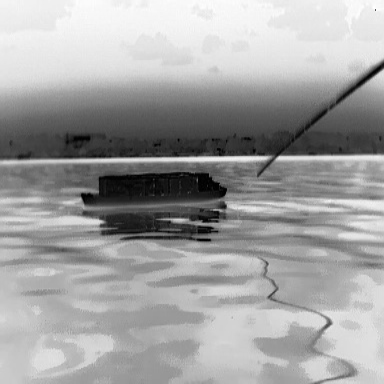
There is a fishing_boat in the infrared image.